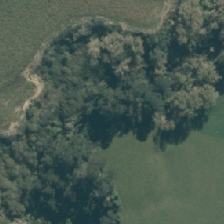
Land cover: deciduous_hardwood